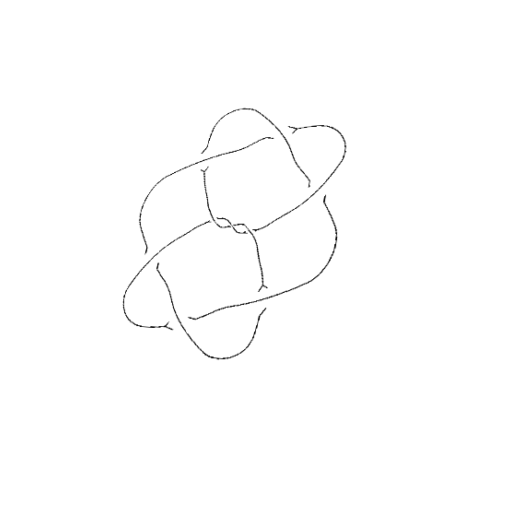
Crossing number: 9